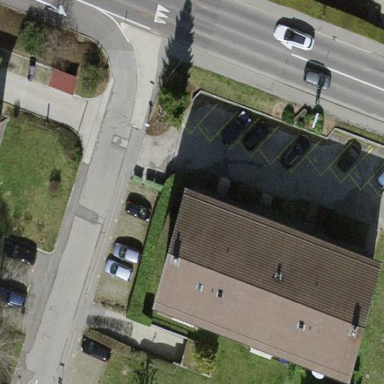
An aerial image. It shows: Parking area with surface.